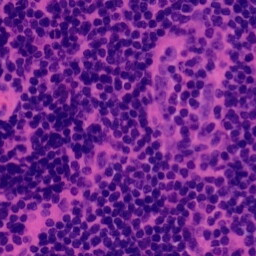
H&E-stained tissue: Tonsil